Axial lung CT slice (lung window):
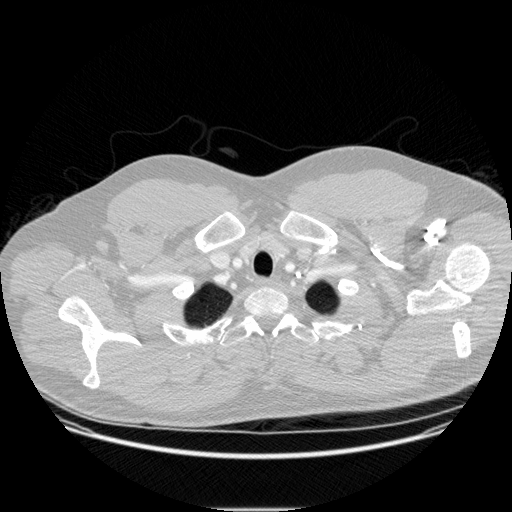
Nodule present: no